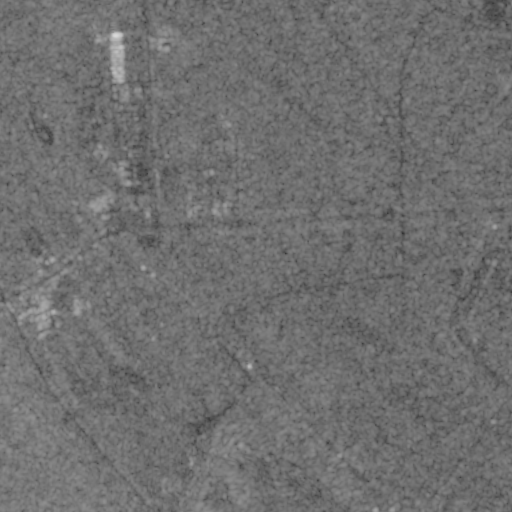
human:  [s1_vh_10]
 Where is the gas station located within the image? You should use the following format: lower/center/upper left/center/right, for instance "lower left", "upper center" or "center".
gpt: The gas station is located in the center left of the image.
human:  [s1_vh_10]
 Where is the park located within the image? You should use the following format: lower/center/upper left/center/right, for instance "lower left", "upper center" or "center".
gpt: The park is located in the lower left of the image.
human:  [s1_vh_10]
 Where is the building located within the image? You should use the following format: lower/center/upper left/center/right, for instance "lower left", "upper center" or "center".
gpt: There is no building in the image.

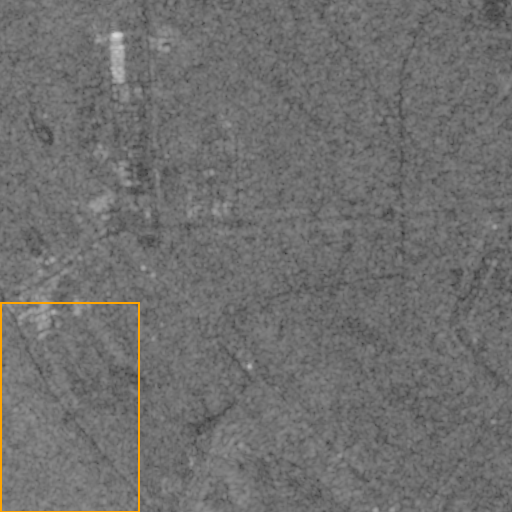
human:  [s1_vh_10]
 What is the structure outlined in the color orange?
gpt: The structure outlined in orange is a park.
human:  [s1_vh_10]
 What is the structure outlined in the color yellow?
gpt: There is no yellow outline.